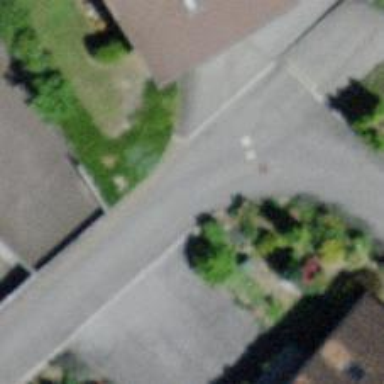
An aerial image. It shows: Smooth asphalt road in residential area.